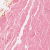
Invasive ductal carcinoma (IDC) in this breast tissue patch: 0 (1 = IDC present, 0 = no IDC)